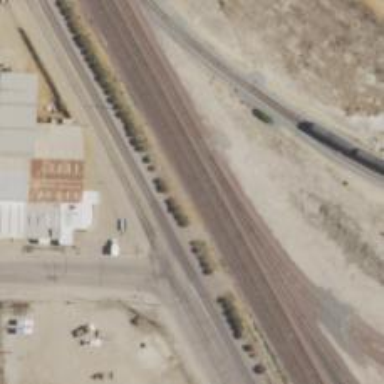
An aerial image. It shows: Railway siding for service.